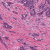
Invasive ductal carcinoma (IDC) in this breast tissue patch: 1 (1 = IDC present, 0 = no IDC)